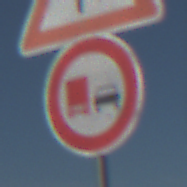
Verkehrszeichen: UeberholverbotKraftfahrzeuge
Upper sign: FlugbetriebRechts
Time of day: MorningAfternoon
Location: Outdoor (Nature)
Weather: Clear
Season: Autumn
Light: Natural